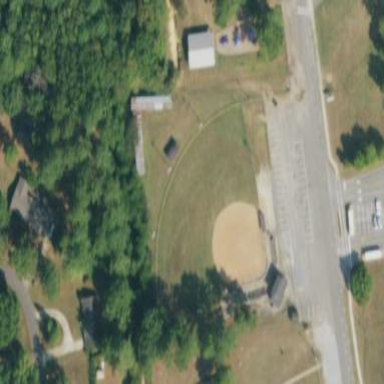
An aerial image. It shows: Baseball pitch for leisure land activities.